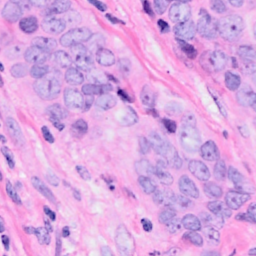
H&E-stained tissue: Breast